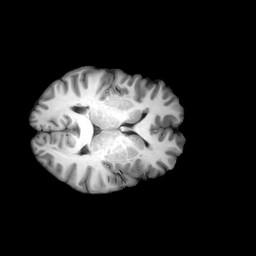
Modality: T1w
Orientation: axial
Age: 30
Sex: female
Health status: ill